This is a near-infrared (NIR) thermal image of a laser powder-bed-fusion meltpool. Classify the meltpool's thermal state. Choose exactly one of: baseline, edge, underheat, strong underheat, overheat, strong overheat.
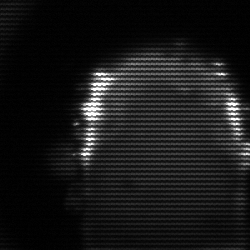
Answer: baseline